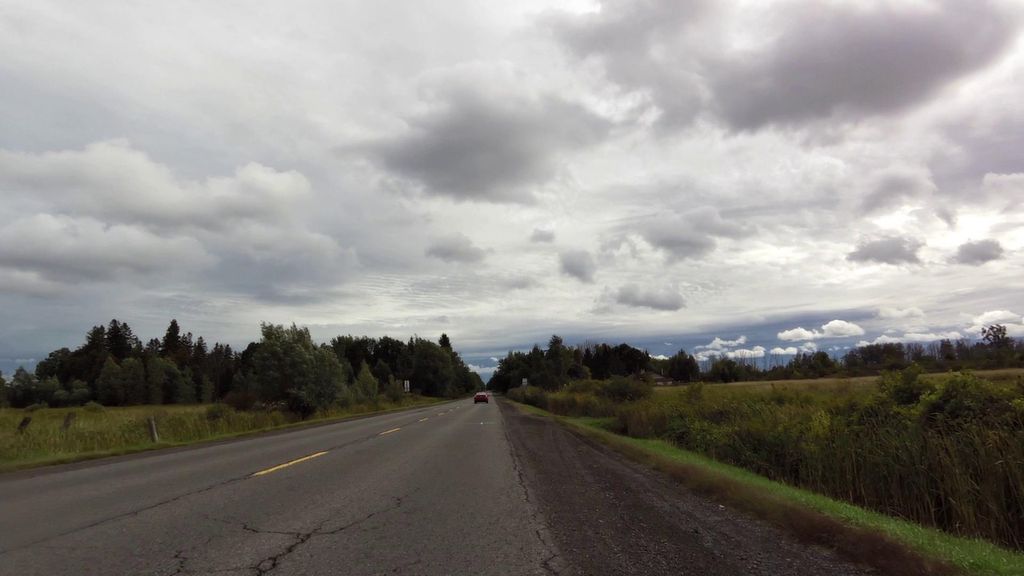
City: ottawa-gatineau